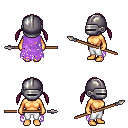
a pixel art fantasy rpg character, female body template, human, tanned skin, maroon tattered cape, white pants, white blonde twin-tailed hairstyle, metal helm, spear, four views (front, back, left, right), 2x2 character sprite sheet, small pixel art, hard edges, no anti-aliasing